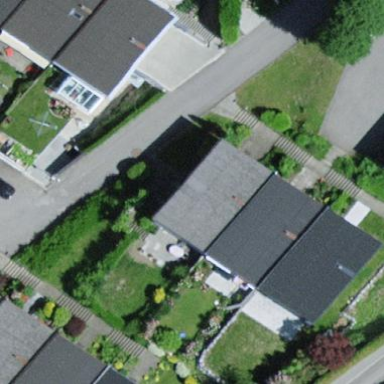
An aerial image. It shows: Terrace building.